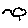
Label: bird